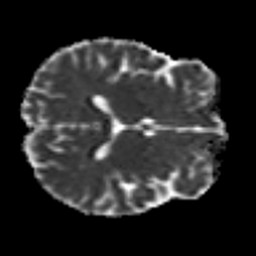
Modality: MD
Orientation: axial
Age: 40
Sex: male
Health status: healthy
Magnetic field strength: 3 T
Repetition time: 8.4 s
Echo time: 0.0926 s